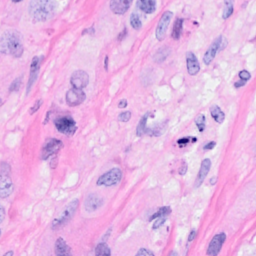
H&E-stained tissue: Breast